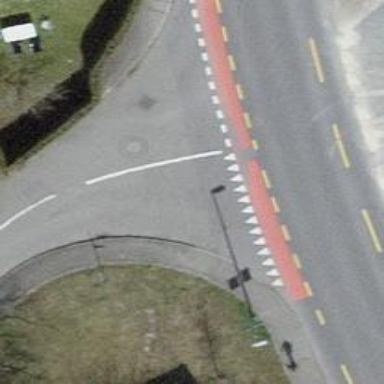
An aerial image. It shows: Road with "give way" sign.